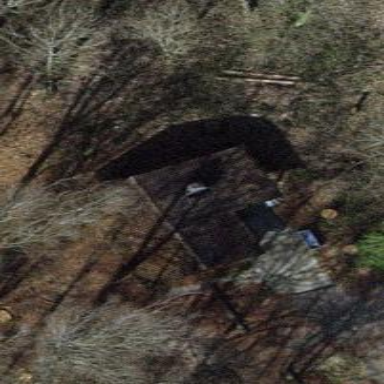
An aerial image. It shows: Wilderness hut building.